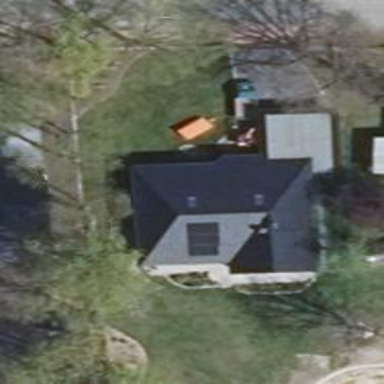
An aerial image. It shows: House with multiple parts.